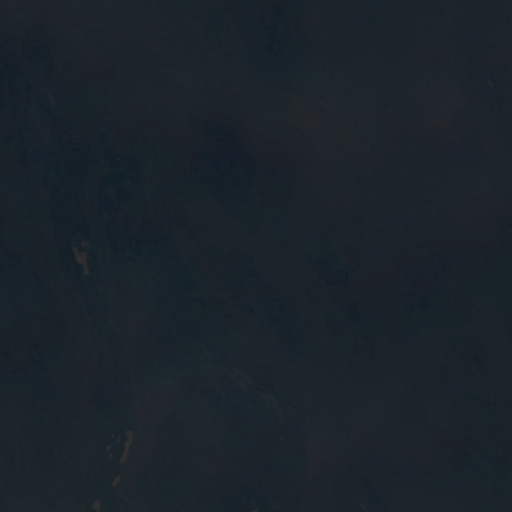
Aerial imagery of lava area in Hawaii named ‘Alalā Lava Flow containing only unknown